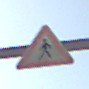
Verkehrszeichen: FussgaengerRechts
Umgebung: Outdoor, Suburban
Tageszeit: MorningAfternoon
Wetter: Clear
Licht: Natural
Jahreszeit: NotSpecified
Kontrast: HighContrast